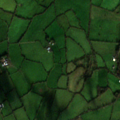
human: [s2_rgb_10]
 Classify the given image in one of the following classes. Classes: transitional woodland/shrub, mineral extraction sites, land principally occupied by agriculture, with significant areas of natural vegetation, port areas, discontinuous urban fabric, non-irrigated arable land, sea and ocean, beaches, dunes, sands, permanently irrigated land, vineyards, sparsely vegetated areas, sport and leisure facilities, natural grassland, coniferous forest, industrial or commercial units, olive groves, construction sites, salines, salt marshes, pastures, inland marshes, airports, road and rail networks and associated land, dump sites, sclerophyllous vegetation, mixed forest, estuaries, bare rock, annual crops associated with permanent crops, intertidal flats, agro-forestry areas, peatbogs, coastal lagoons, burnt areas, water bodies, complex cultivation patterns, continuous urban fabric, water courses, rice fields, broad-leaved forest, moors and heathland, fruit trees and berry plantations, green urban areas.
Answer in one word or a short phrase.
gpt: non-irrigated arable land, pastures